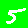
Digit: 5